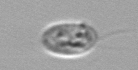
Label: Amoeba